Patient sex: F
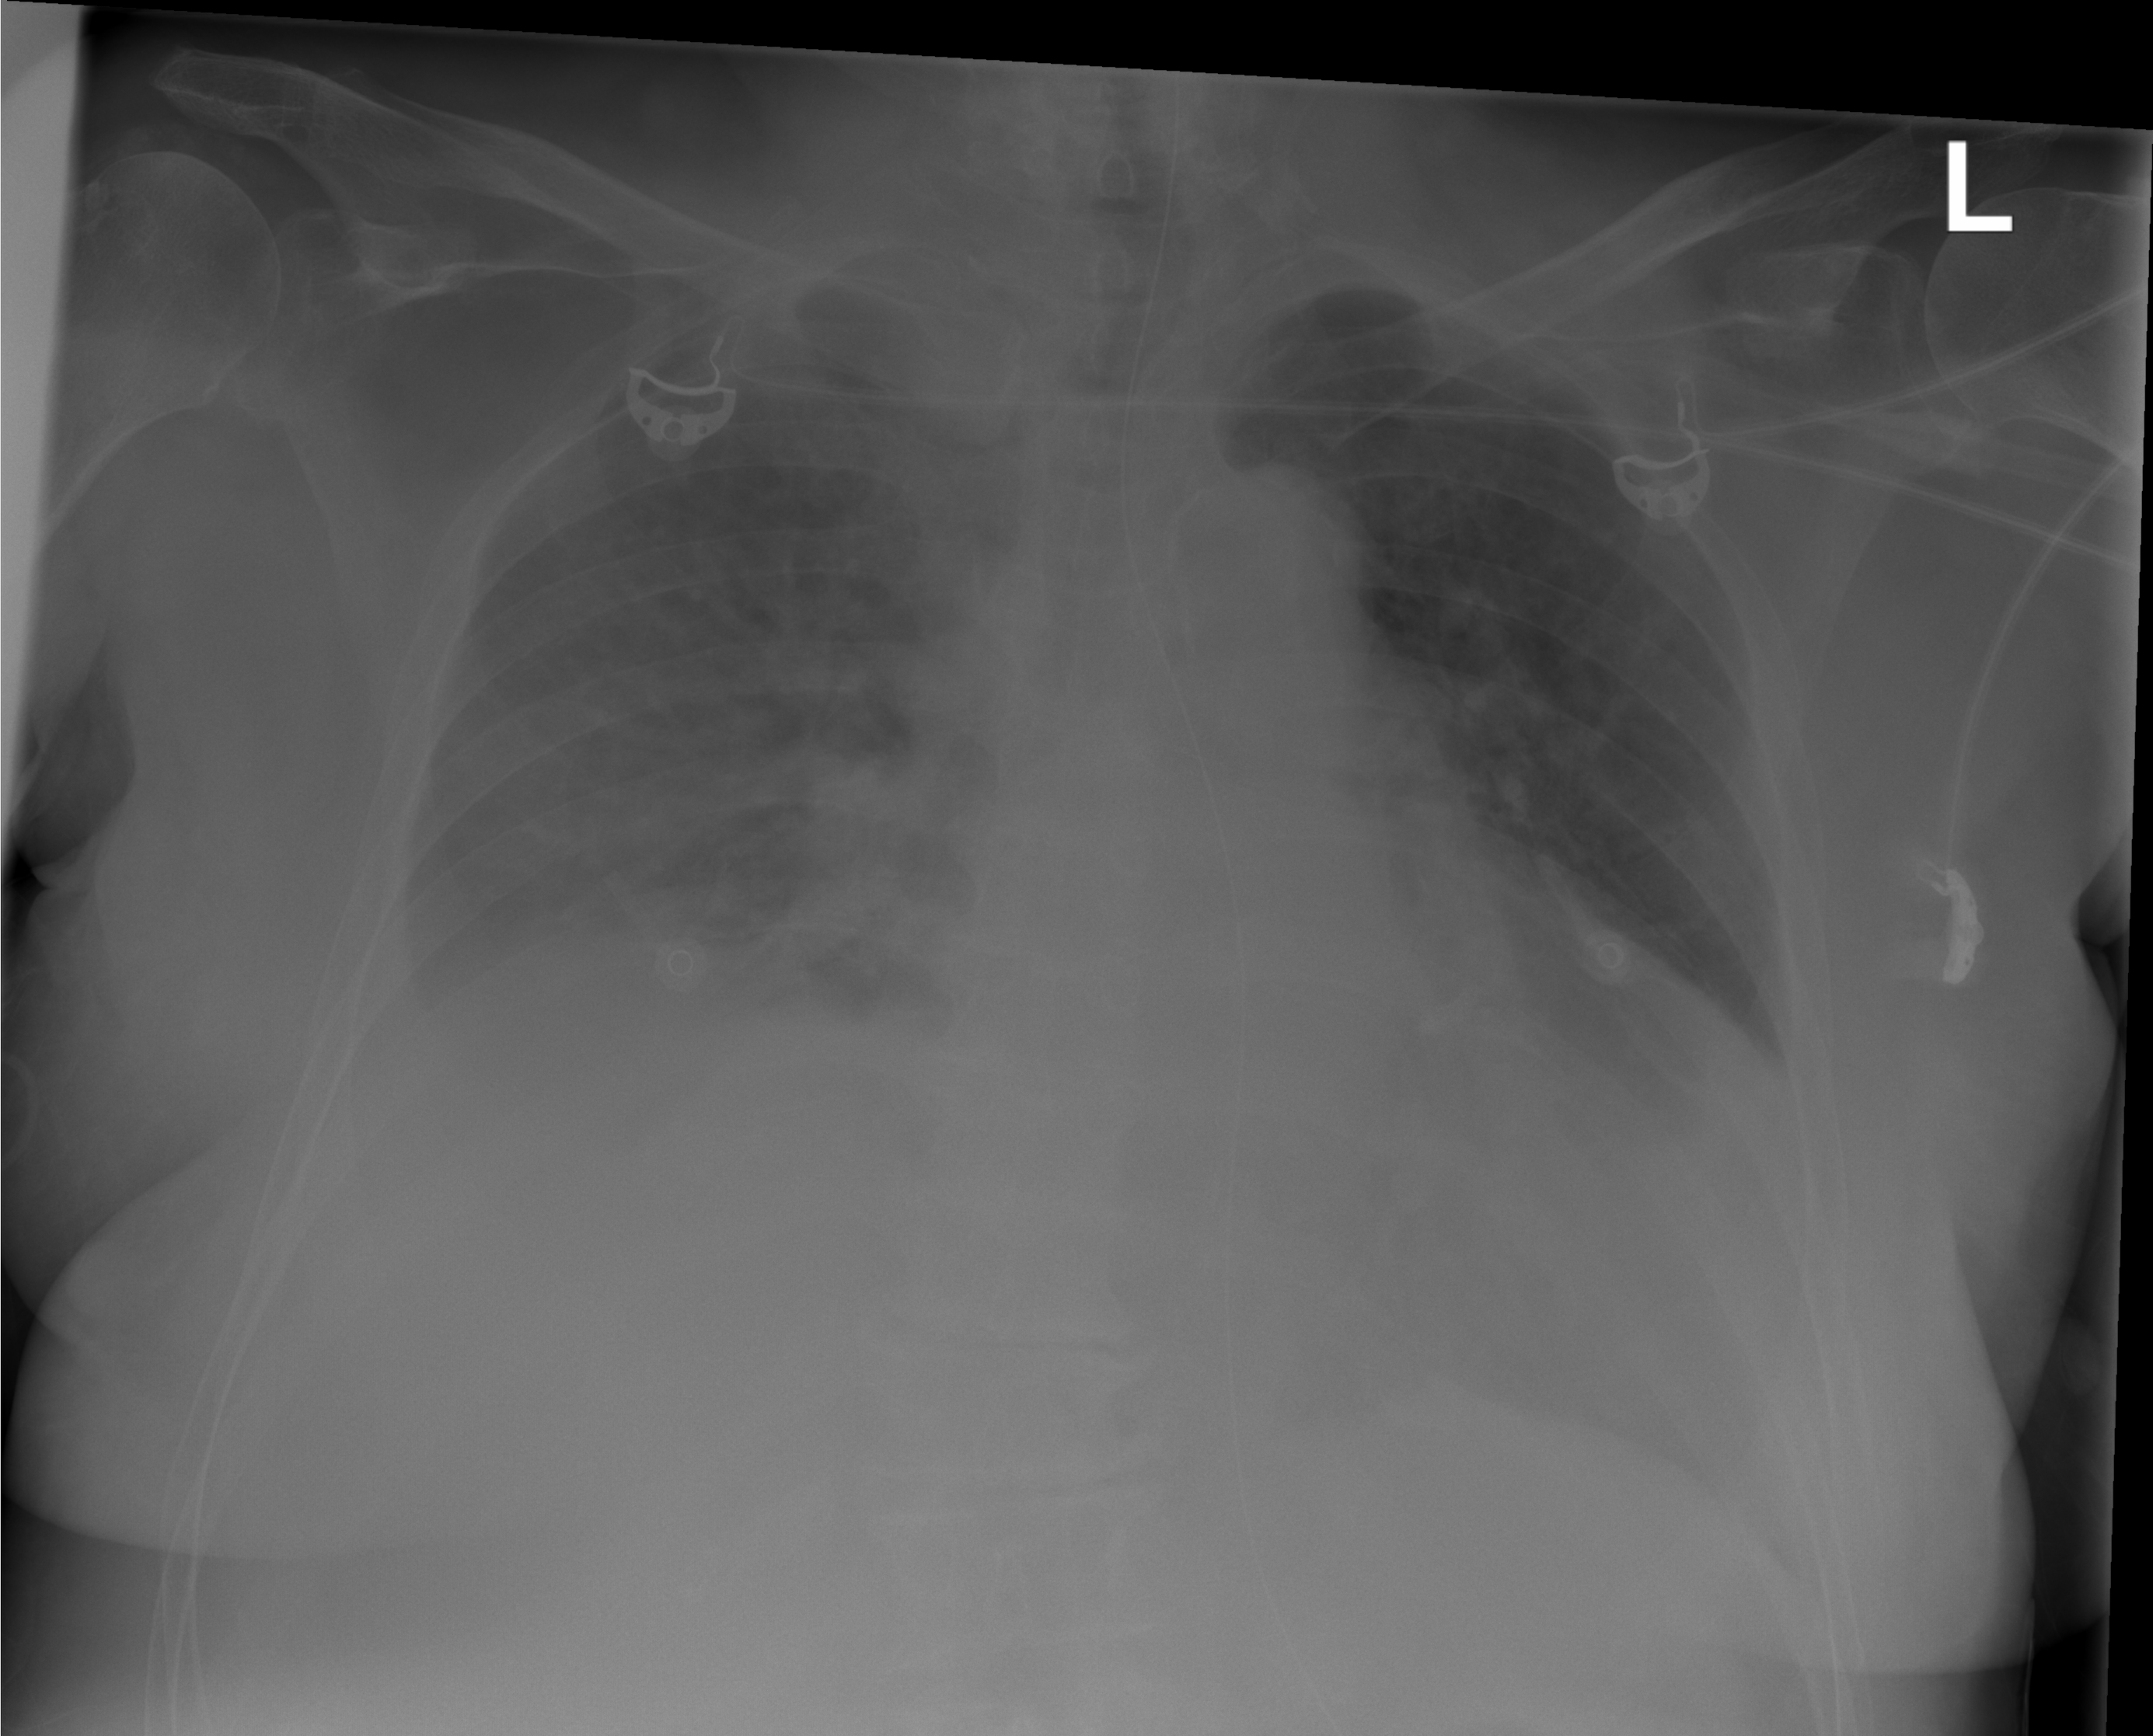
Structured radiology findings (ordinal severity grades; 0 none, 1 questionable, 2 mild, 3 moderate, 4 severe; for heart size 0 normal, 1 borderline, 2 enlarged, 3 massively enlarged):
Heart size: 2
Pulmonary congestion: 0
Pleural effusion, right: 3
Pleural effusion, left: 1
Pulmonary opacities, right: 0
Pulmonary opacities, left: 0
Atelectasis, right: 2
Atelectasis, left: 0